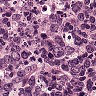
Metastatic tissue present: no